Question: I put a list view inside a linearlayout,and I want to override onkeydown() method in ListView
,and I don't control the focus, just change some variables in onkeydown(),I want system do as if I haven't override the onkeydown method.what should I do?return false? or return super.onkeyDown()?.It will be very nice for any help. thank you in advance.

there are three listviews,and a b c are three item of listviews. when c is focused, when I press left arrow on keybord, then a get focus by default. And I want the first item in listview2 get focus how can I do?
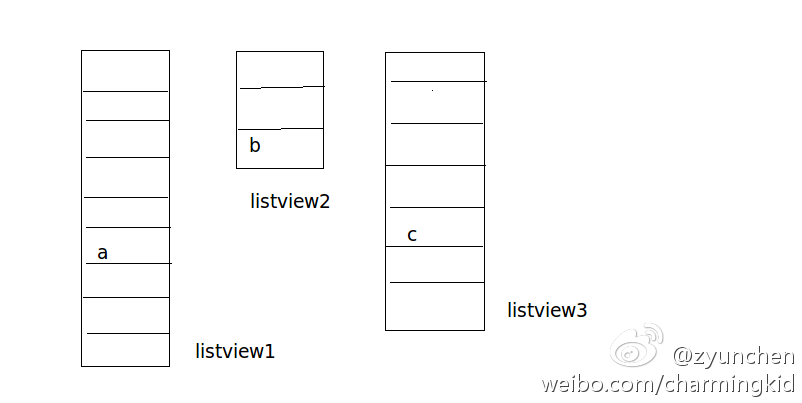
Answer: is not exactly correct. OS does not use reflection to get your base class' handler.
If you return false, you explicitly tell OS that you do not want to handle this event; OS calls the View's parent handler then (as your test shows); this happens until event got handled or top View is reached.
If you call super.OnKeyDown() you allow your base class to process event. Note that it's a base class' handler serving same view, not parent view; don't confuse here.
So, using one or the other depends on your view's behavior desired.
I supose in your case you need 'return super.onKeyDown();'